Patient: sex F, age 78
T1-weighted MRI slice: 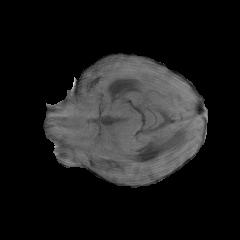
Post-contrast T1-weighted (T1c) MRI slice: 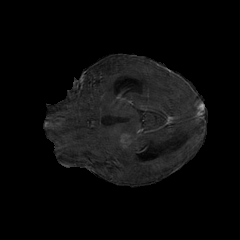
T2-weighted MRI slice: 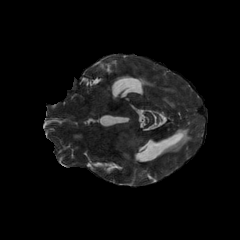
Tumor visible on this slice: yes
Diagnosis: Glioblastoma, IDH-wildtype
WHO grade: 4